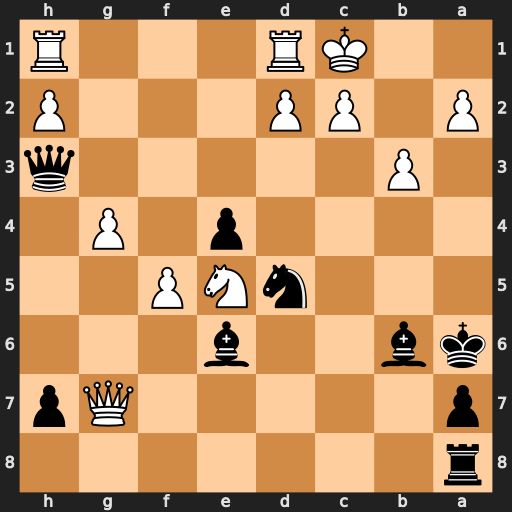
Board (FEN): r7/p5Qp/kb2b3/3nNP2/4p1P1/1P5q/P1PP3P/2KR3R
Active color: b
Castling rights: -
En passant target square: -
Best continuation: Rg8 Qxg8 Bxg8